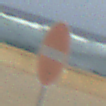
Verkehrszeichen: VerbotDerEinfahrt
Umgebung: Outdoor, Suburban
Tageszeit: MorningAfternoon
Wetter: PartlyCloudy
Licht: Natural
Jahreszeit: NotSpecified
Kontrast: HighContrast